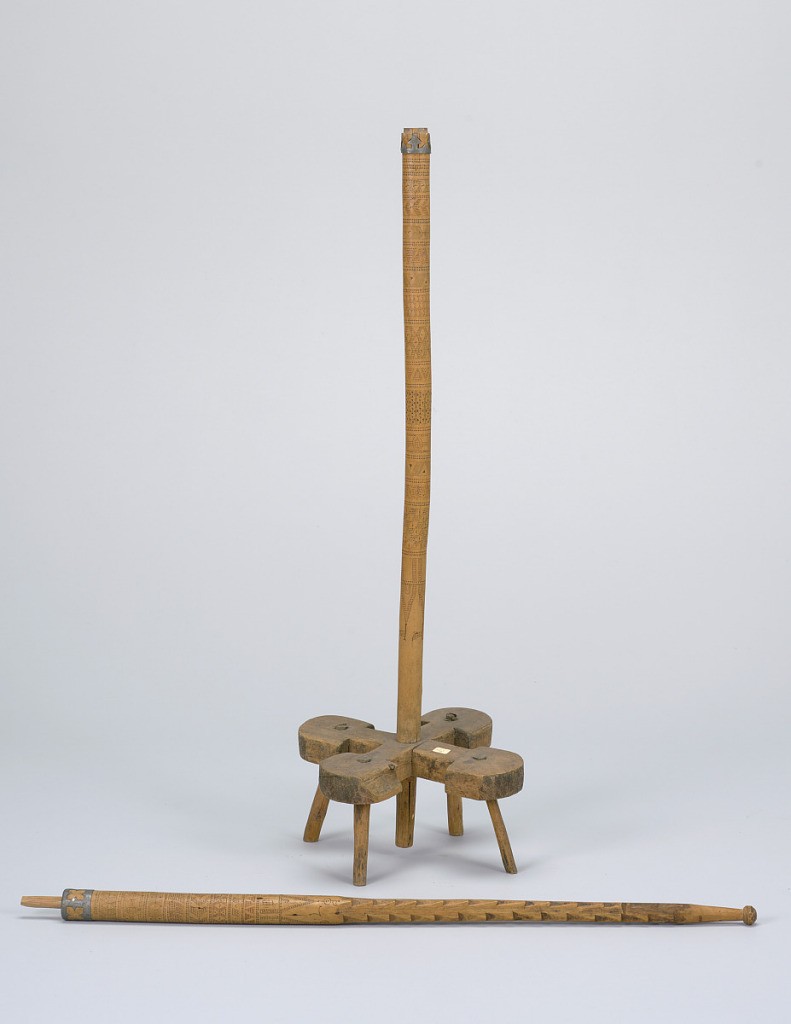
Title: Distaff
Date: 1778
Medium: wood, metal
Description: Carved and incised wooden pole composed of two sections, the lower section on X-form foot.